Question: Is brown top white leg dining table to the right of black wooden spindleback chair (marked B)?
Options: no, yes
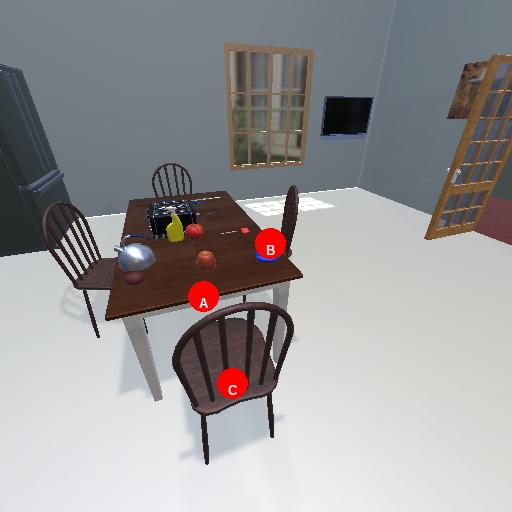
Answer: no